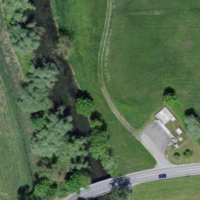
EUNIS habitat code: 23
Species observed at this site:
Asio otus
Prunus spinosa
Passer montanus